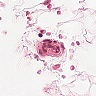
Metastatic tissue present: no